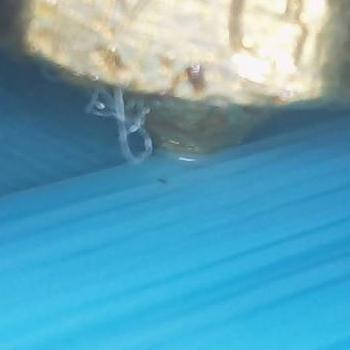
Flow rate: 158%